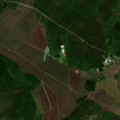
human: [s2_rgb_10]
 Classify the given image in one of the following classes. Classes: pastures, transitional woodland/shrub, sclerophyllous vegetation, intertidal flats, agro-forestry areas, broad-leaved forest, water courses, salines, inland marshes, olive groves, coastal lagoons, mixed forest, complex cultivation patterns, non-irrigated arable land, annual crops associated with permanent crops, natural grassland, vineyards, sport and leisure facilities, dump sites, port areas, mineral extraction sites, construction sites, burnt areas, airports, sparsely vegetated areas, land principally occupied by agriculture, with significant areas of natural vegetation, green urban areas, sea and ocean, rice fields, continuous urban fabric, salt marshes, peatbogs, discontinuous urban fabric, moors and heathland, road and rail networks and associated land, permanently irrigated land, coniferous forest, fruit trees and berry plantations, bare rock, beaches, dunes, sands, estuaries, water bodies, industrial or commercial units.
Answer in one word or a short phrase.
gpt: non-irrigated arable land, coniferous forest, mixed forest